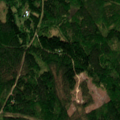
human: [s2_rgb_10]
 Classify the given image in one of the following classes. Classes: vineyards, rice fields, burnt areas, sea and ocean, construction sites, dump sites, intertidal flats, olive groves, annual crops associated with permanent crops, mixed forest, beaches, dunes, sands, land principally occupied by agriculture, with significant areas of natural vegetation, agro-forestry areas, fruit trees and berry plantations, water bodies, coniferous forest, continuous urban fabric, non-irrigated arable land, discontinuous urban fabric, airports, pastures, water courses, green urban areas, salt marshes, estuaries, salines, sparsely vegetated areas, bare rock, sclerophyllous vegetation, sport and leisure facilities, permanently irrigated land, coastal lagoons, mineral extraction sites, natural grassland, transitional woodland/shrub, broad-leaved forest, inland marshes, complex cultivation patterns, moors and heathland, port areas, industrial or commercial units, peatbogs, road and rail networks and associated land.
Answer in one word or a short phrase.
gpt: coniferous forest, mixed forest